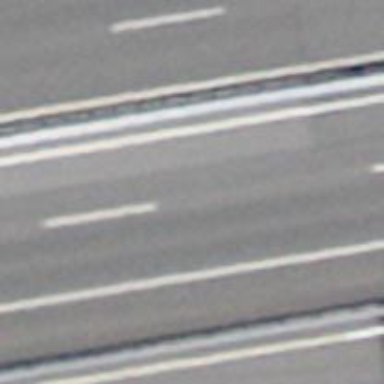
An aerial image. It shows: Asphalt motorway.